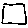
Label: square